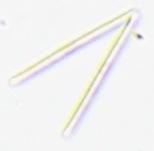
Label: Thalassionema